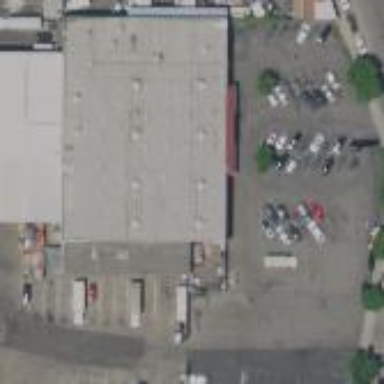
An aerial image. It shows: Warehouse building.